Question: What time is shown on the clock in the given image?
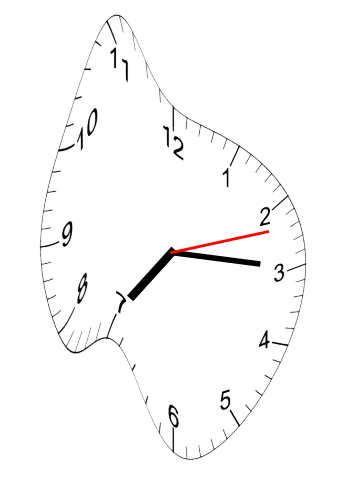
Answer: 07:15:12